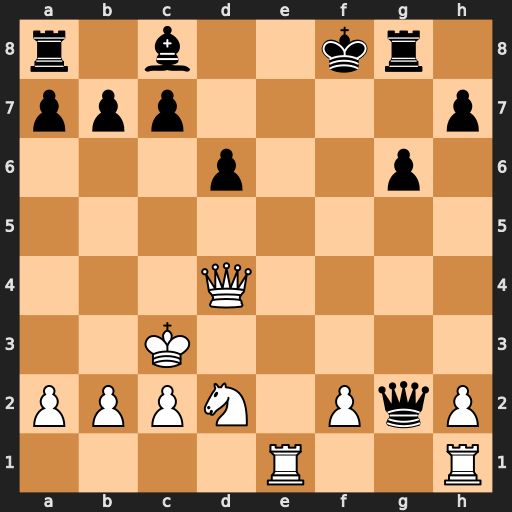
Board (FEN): r1b2kr1/ppp4p/3p2p1/8/3Q4/2K5/PPPN1PqP/4R2R
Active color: w
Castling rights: -
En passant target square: -
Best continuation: Qf6#